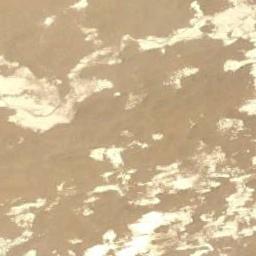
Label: desert